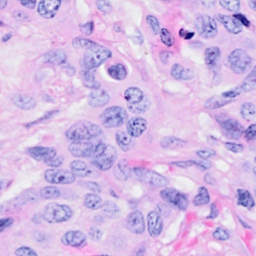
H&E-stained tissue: Breast